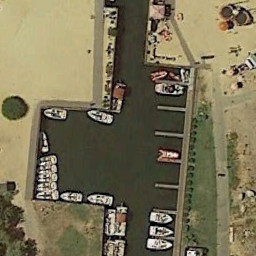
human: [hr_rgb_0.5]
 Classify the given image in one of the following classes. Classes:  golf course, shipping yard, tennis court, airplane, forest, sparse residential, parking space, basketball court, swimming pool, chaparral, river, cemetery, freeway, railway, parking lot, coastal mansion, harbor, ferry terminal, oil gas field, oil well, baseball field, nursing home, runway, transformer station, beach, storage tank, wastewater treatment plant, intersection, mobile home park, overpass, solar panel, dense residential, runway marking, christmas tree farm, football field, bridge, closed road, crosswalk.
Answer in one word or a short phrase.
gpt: ferry terminal